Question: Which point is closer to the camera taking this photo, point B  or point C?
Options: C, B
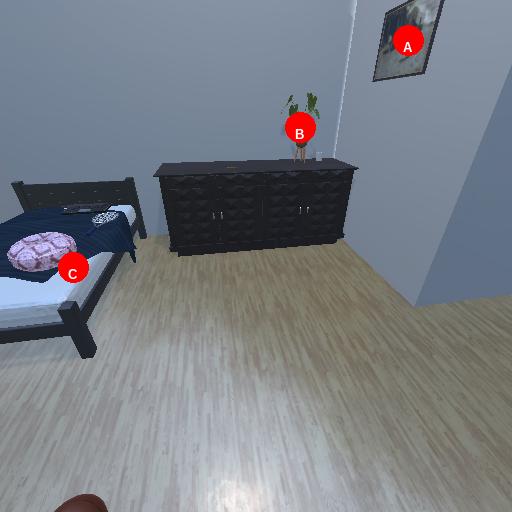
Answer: C